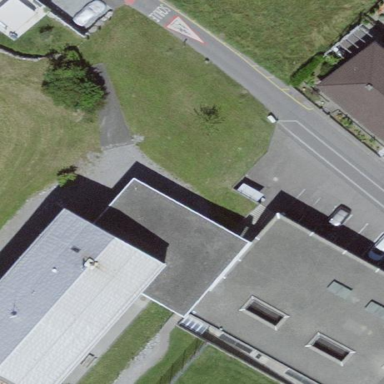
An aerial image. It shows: School building.